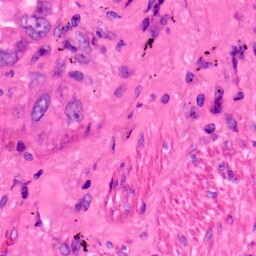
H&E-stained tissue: Lung